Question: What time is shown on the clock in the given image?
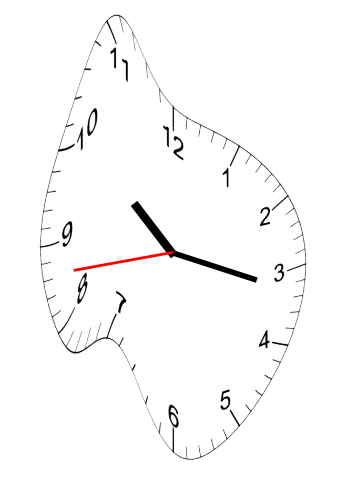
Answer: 10:16:43